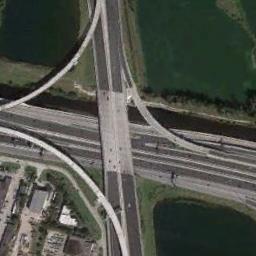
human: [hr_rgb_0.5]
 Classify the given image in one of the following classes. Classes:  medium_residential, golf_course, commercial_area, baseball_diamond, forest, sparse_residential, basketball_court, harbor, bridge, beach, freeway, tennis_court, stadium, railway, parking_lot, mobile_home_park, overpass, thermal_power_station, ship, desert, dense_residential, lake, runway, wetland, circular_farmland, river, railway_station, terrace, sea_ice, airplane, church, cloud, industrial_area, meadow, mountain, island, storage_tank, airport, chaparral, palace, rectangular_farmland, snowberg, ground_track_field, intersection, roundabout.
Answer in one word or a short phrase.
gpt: overpass